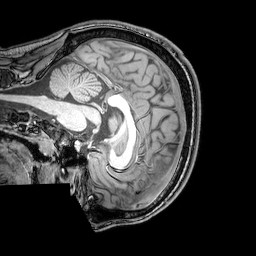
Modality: T1w
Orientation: sagittal
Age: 22
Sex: male
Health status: healthy
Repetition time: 0.081 s
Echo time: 0.037 s